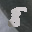
Label: 8